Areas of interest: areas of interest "Transportation stations"
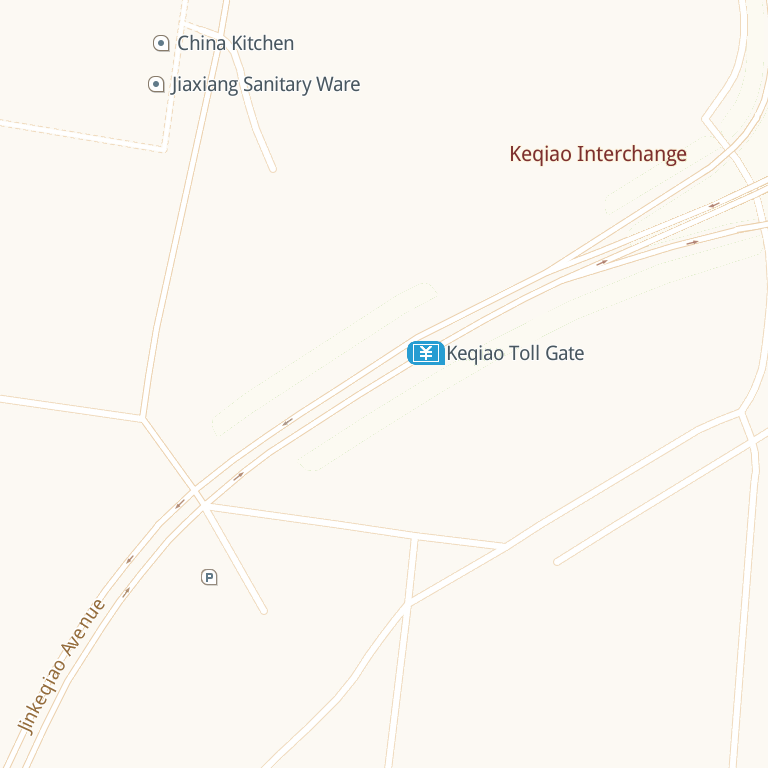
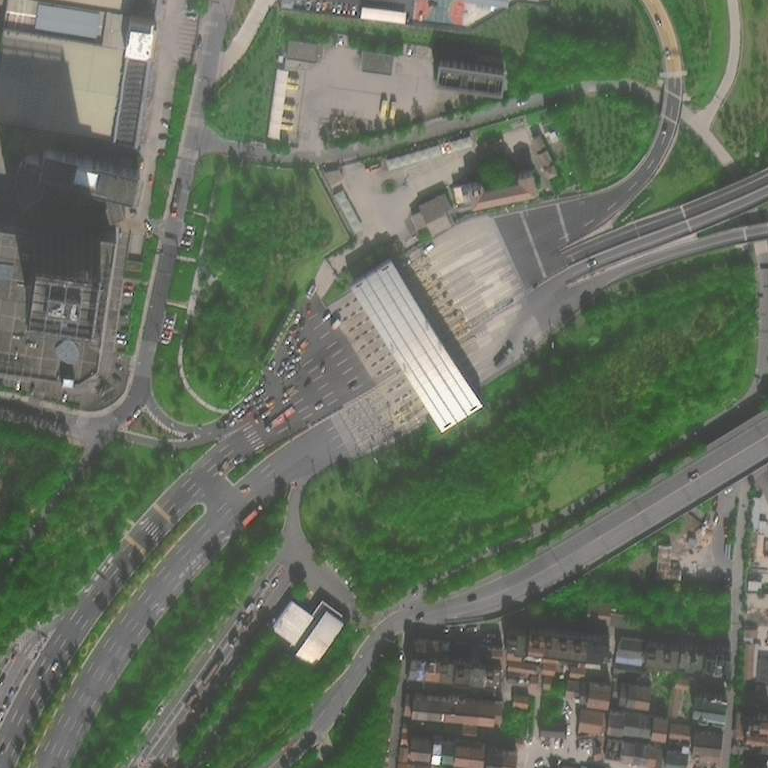